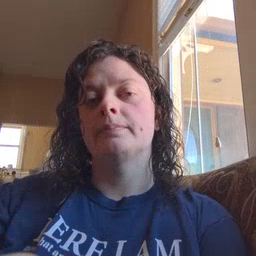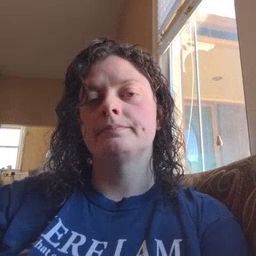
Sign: that